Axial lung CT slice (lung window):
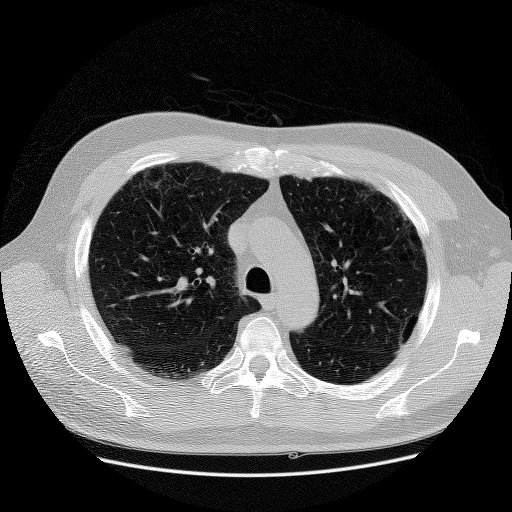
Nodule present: no